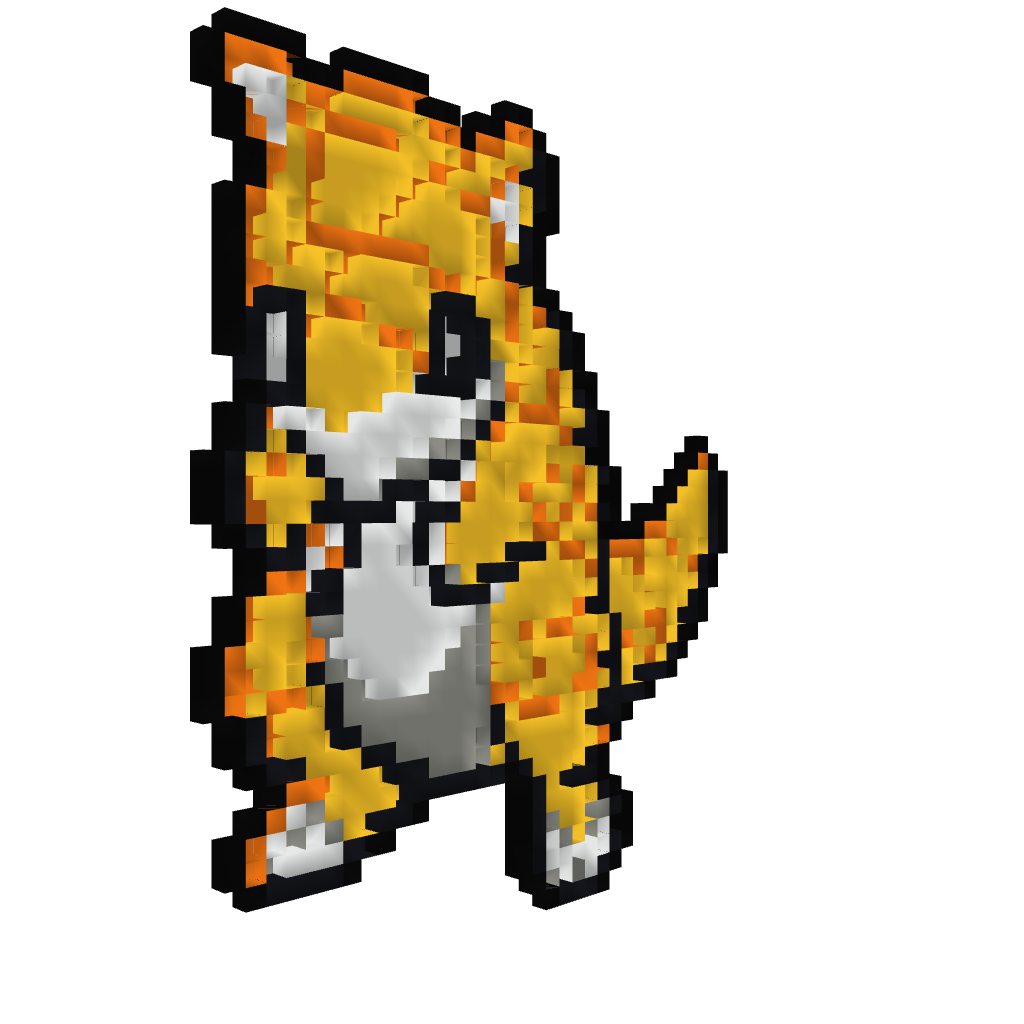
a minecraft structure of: Sandan